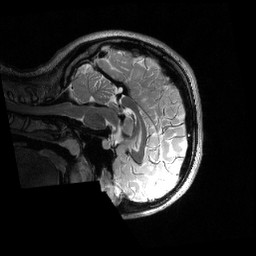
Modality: T2w
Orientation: sagittal
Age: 21
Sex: female
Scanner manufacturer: siemens
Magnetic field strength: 3 T
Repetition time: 3.2 s
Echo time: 0.565 s